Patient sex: F
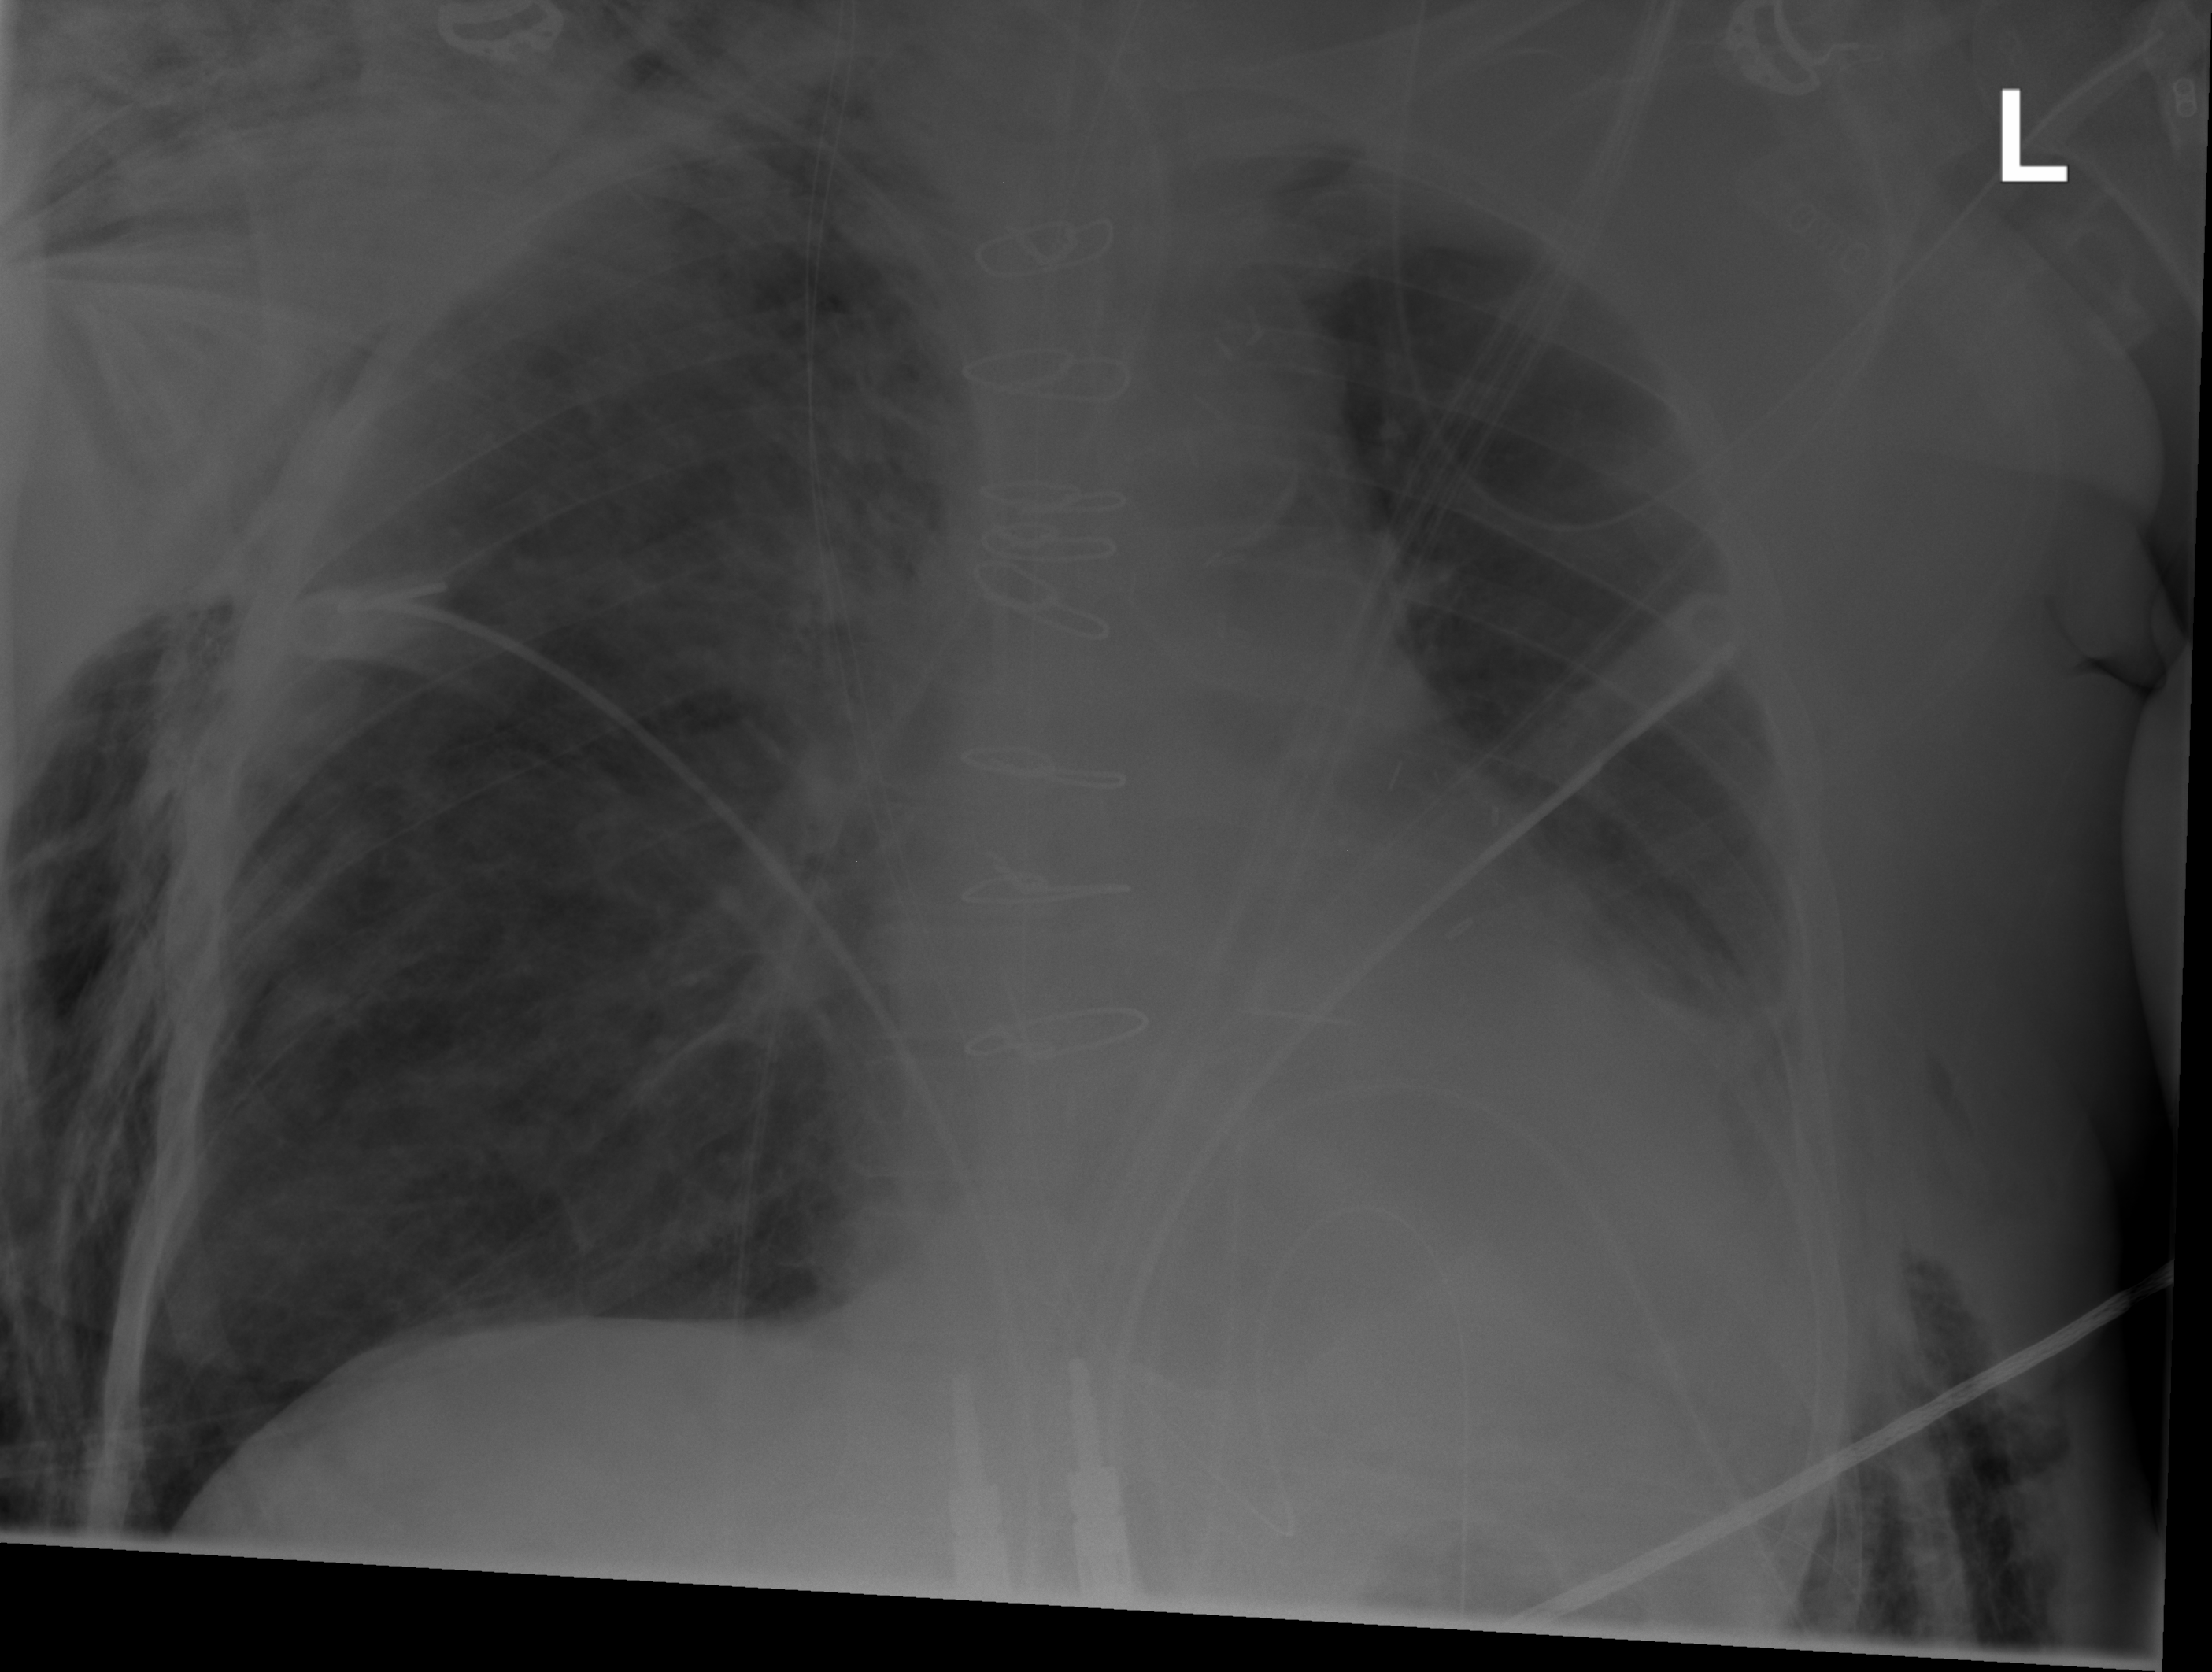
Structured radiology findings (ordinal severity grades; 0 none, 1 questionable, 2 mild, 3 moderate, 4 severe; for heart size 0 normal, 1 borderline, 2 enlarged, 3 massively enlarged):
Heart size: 1
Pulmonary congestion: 1
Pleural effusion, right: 0
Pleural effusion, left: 2
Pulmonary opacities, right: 2
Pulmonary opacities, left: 0
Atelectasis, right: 2
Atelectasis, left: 2